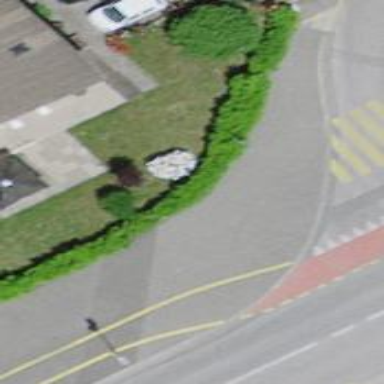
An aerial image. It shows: Hedge barrier.